RGB frame:
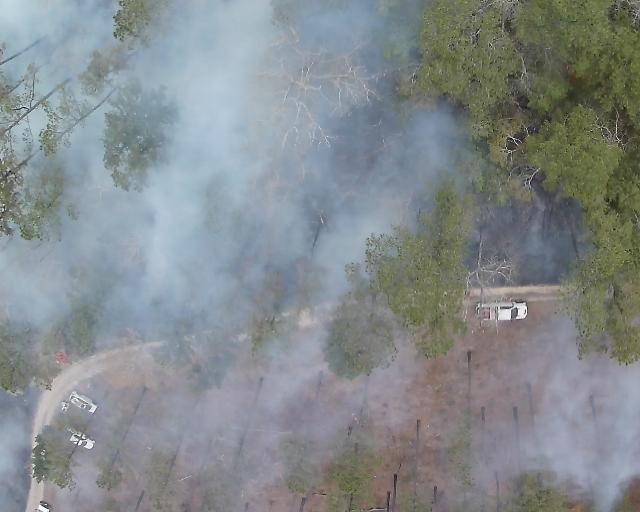
Thermal frame:
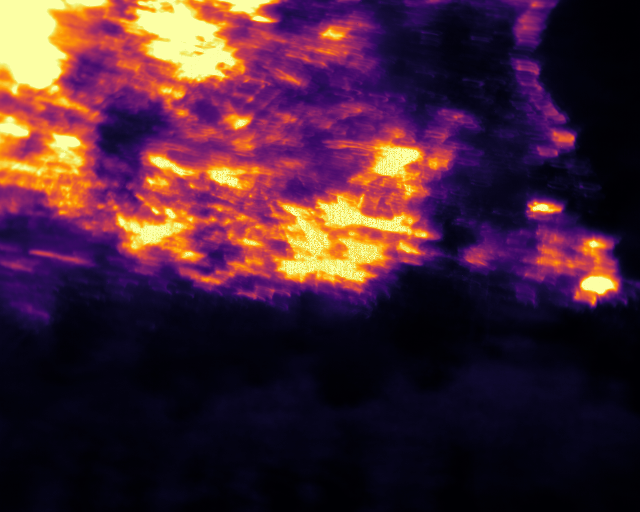
Captured: 2026-02-26 03:08:15
Pixels at or above 80 °C: 88995 (fraction of frame: 0.2716)